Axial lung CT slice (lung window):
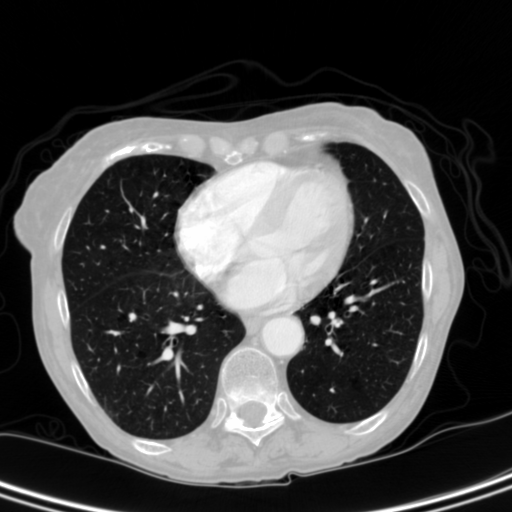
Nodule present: no